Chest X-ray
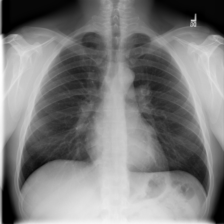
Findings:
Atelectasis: negative
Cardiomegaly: negative
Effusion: negative
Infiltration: negative
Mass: negative
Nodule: negative
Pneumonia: negative
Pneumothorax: negative
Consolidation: negative
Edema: negative
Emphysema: negative
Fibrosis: negative
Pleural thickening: negative
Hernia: negative